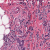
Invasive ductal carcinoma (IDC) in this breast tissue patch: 1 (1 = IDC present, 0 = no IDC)